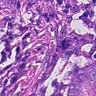
Metastatic tissue present: yes